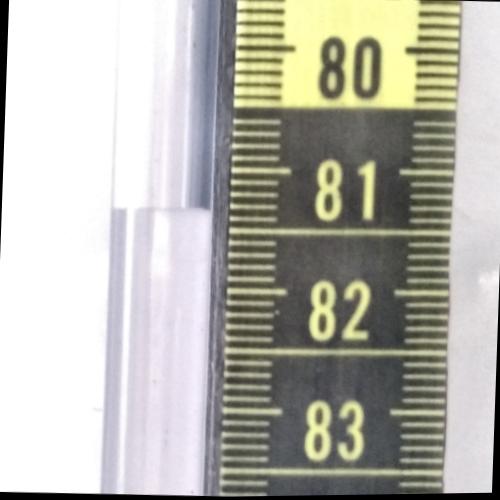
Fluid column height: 81.3 cm